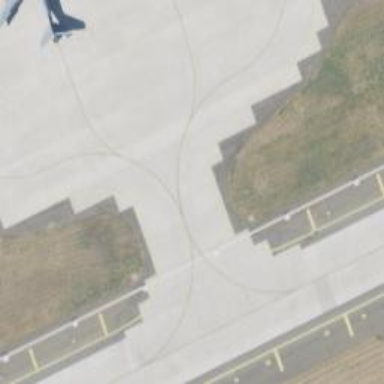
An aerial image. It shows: View of taxiway at the airport.